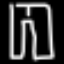
Label: pants